Interaction volume radius: 5 \u00c5
Interaction volume height: 25 \u00c5
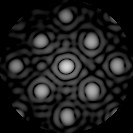
Disorder parameter: 0.1455